Question: I'm new to Qt and am trying to create a GUI application that will force the QTabWidget to resize to the maximum available size when the window is resized. I've read a few pages and questions on here but can't seem to get it working. Screenshot provided.
Thanks :)

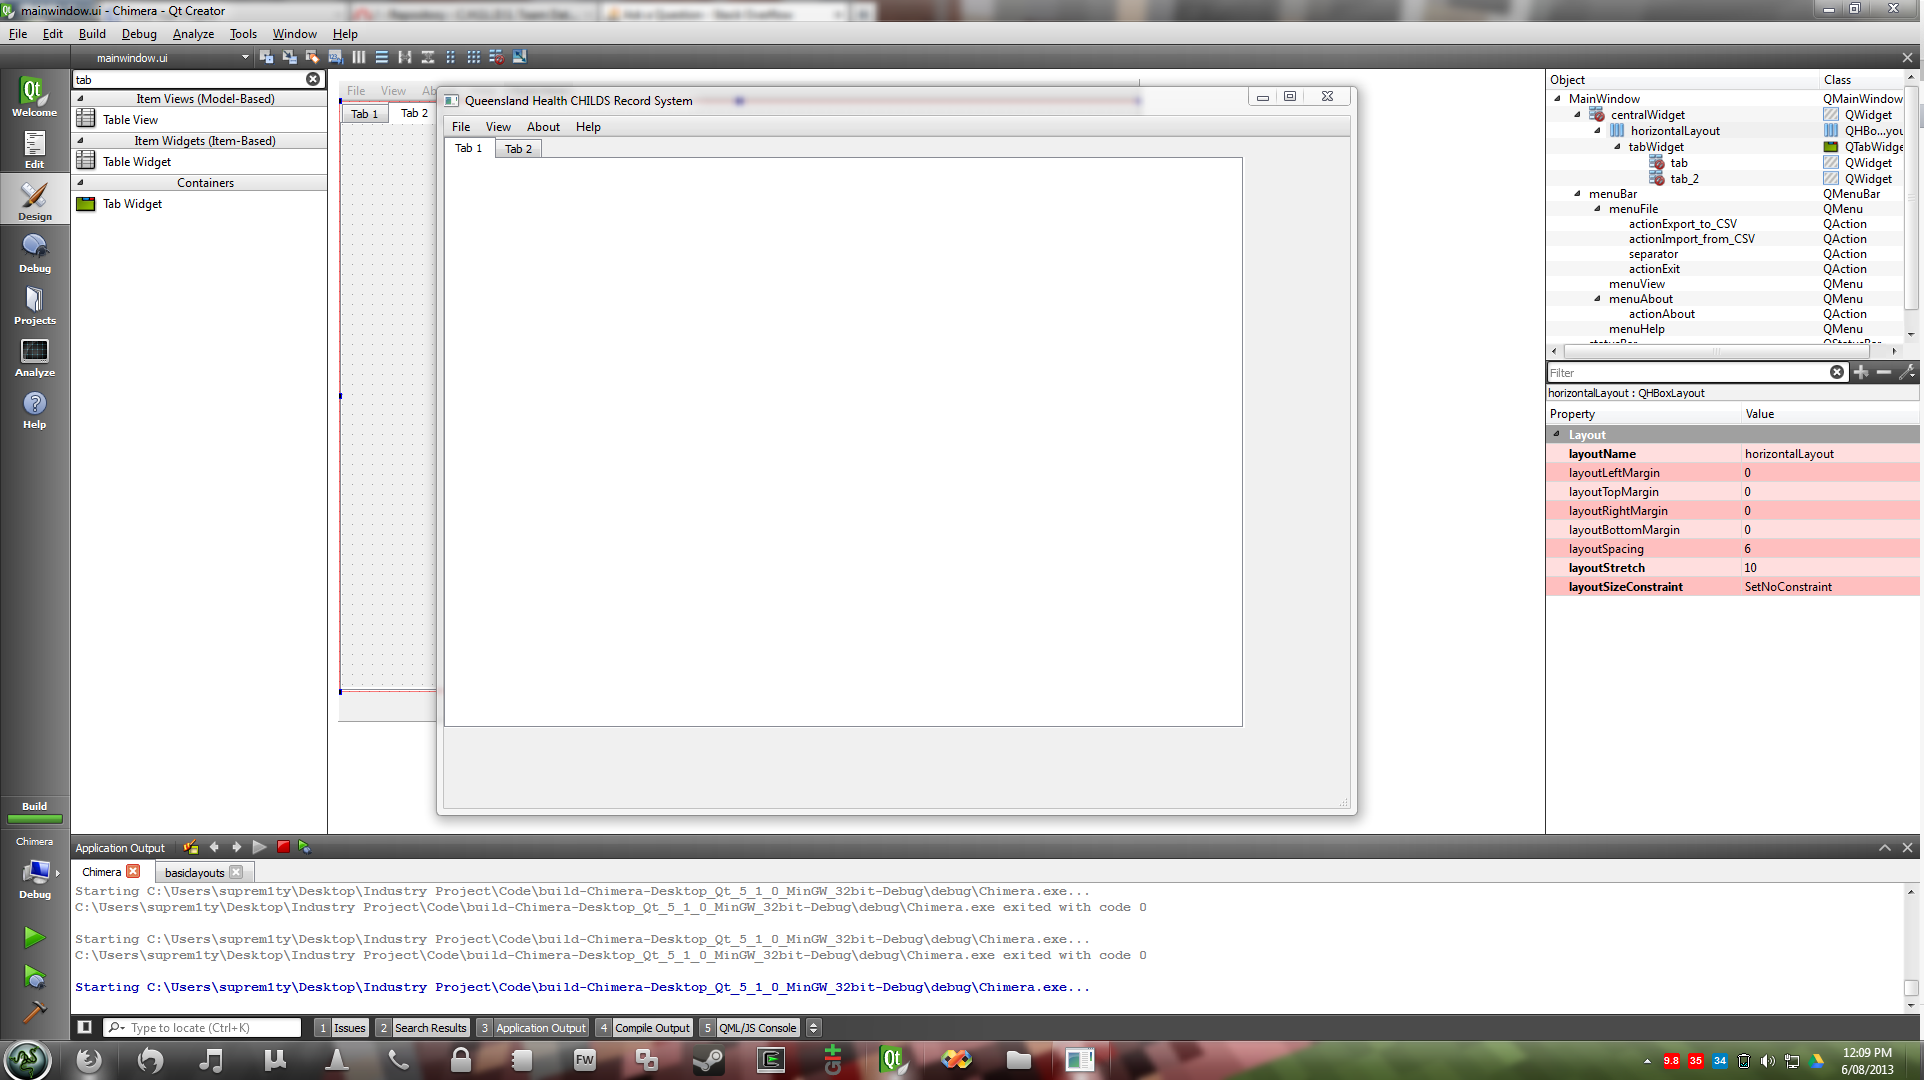
Answer: Fixed it. Once a widget is assigned to the centralWidget, select the centralWidget and then click a layout in the bar at the top.